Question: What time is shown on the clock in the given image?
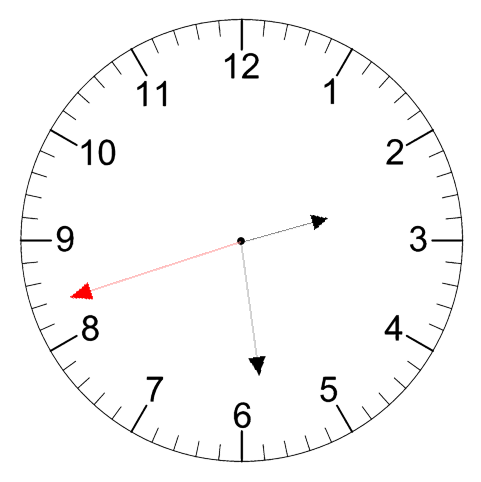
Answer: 02:28:42